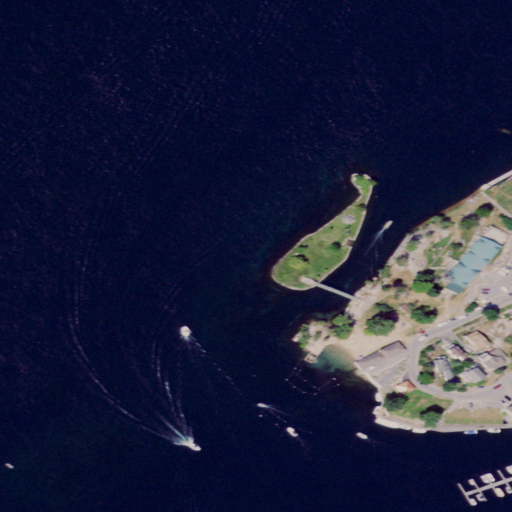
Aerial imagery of island in New York named Casino Island containing open water, medium intensity development, high intensity development, open development, pasture, and low intensity development